Field crop: maize
Growth stage: 2
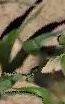
Species: maize